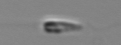
Label: flagellate_morphotype3